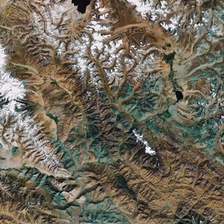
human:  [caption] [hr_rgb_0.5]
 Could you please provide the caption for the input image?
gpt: this bald mountain range is partly covered with snow and green trees .

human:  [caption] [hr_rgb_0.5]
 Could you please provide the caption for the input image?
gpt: three lakes are lying among mountains with white and green mountainpeaks .

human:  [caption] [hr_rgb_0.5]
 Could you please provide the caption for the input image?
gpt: three lakes are lying among mountains with white and green mountainpeaks .

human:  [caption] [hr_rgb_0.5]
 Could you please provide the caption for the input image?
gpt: three lakes are lying among mountains with white and green mountainpeaks .

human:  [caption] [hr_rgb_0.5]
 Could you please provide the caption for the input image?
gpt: some white snows cover several small parts of a piece of irregular yellow mountains .